Question: I am trying to write a function in excel that will return the value "1" after conditions true. but excel is not accepting my argument.
my function is as below
'''
=IF(AND(CK2="1",VLOOKUP(Sheet3!H2,Sheet1!G:G,1,FALSE),"1","0"))
'''

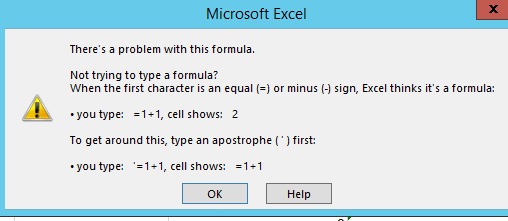
Answer: 'IF' syntax,
'=IF(Logical_test,[value_if_true],[value_if_false])'
So your formula should be,
'=IF(AND(CK2="1",VLOOKUP(Sheet3!H2,Sheet1!G:G,1,FALSE)),"1","0")'